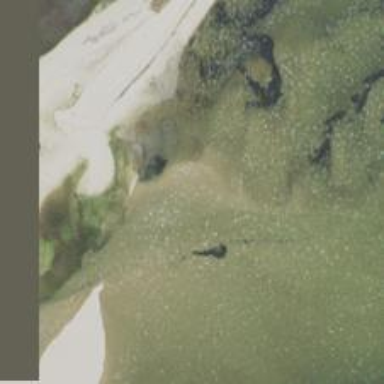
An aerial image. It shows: Sandy dune with natural beauty.